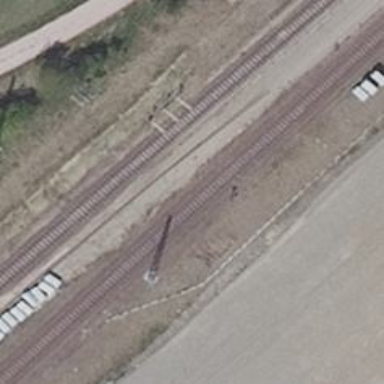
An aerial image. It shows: Railway signal.